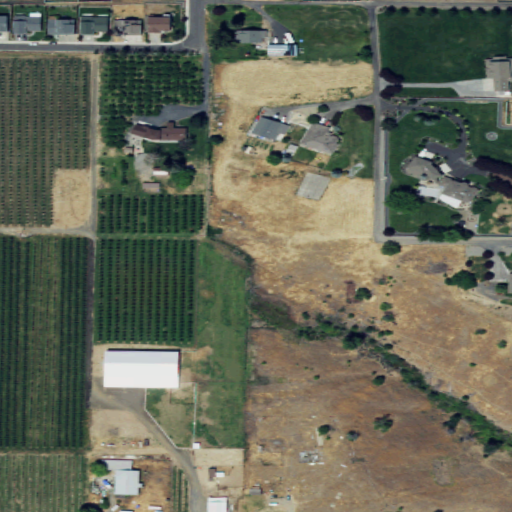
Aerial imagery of mountain in Washington named Pleasant Hill containing cultivated crops, open development, shrub, low intensity development, and medium intensity development